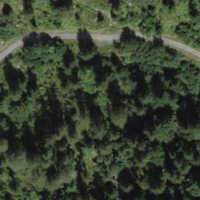
EUNIS habitat code: 43
Species observed at this site:
Lasiommata maera